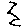
Label: zigzag